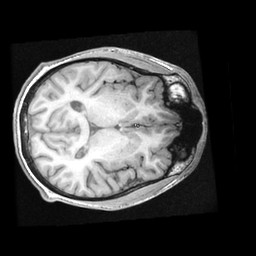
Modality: T1w
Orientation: axial
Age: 18
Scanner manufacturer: ge
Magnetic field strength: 3 T
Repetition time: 0.008308 s
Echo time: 0.003108 s